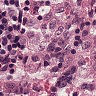
Metastatic tissue present: no